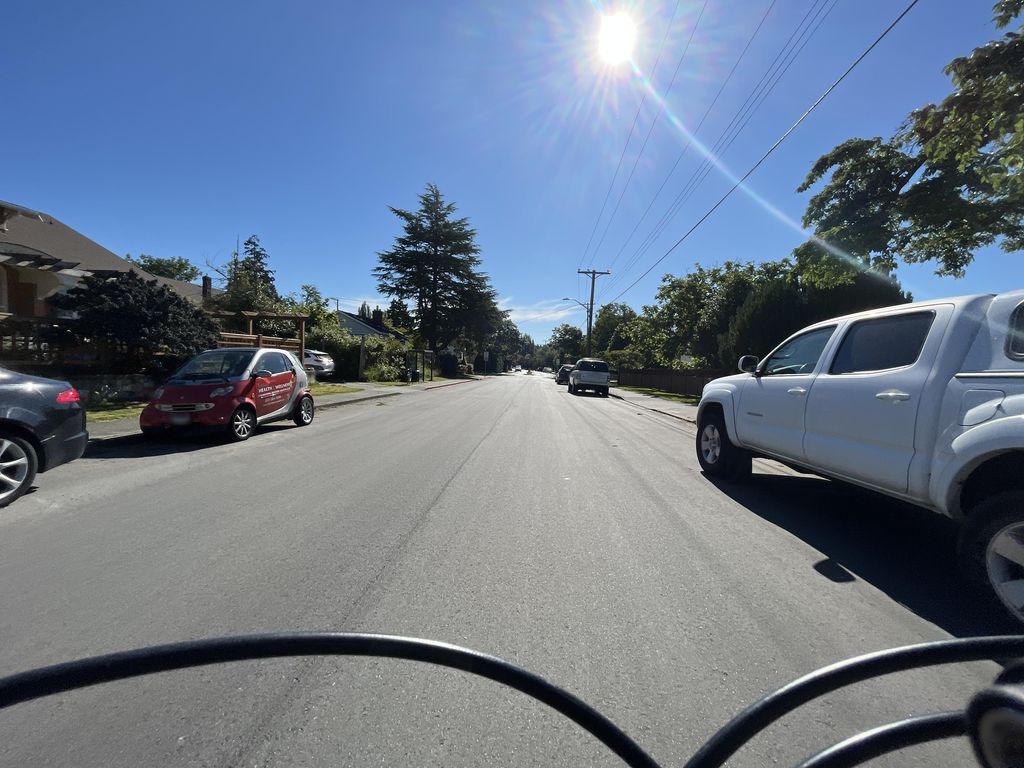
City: victoria